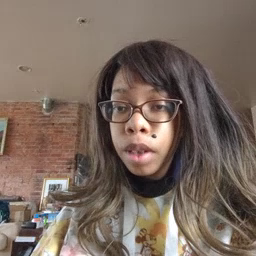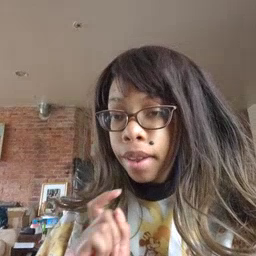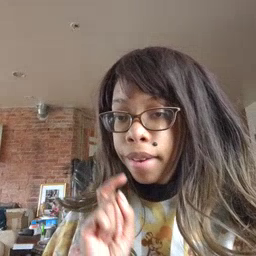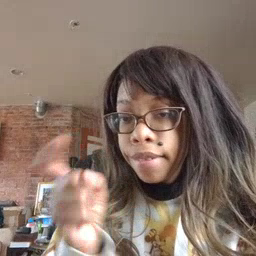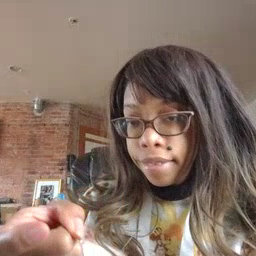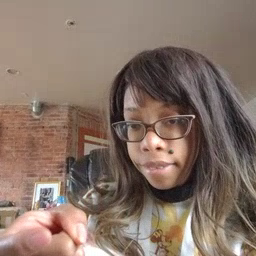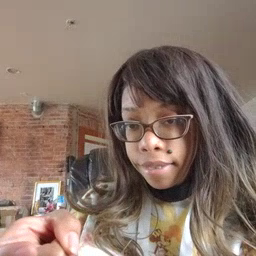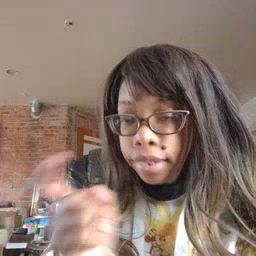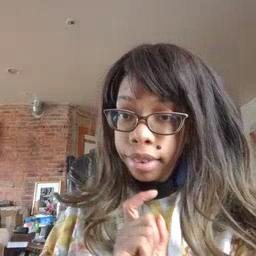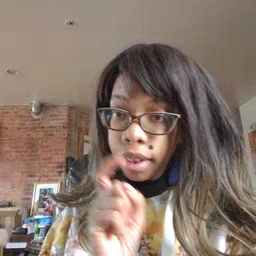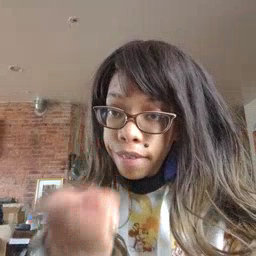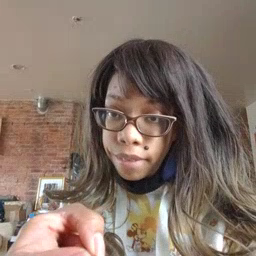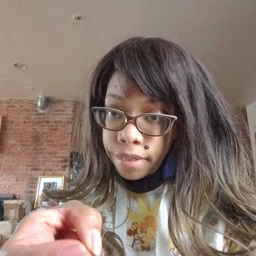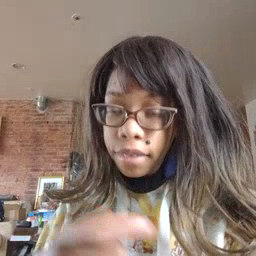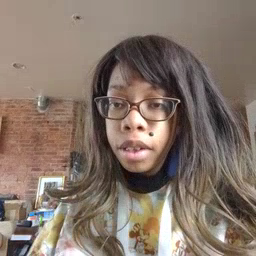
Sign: gift